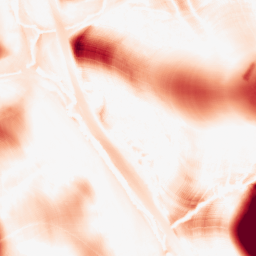
Category: morphological
Decomposition family: morphological
Decomposition parameters: operation: opening
size: 50
Upsampling method: quintic
Upsampling parameters: scale: 2
Upsampling scale: 2